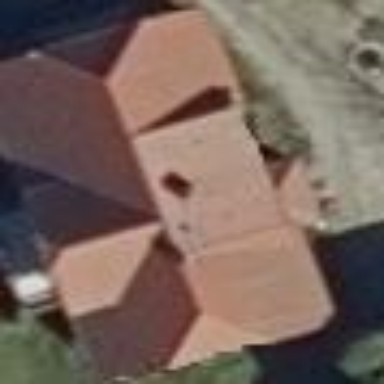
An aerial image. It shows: Detached building with half-hipped roof.